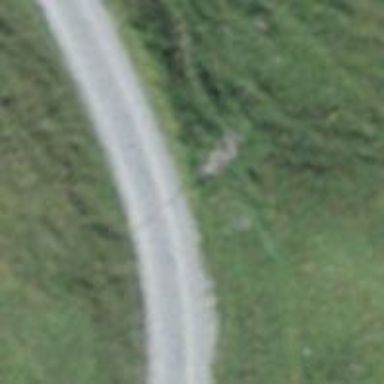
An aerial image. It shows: Well-maintained track road of grade 1.